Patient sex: M
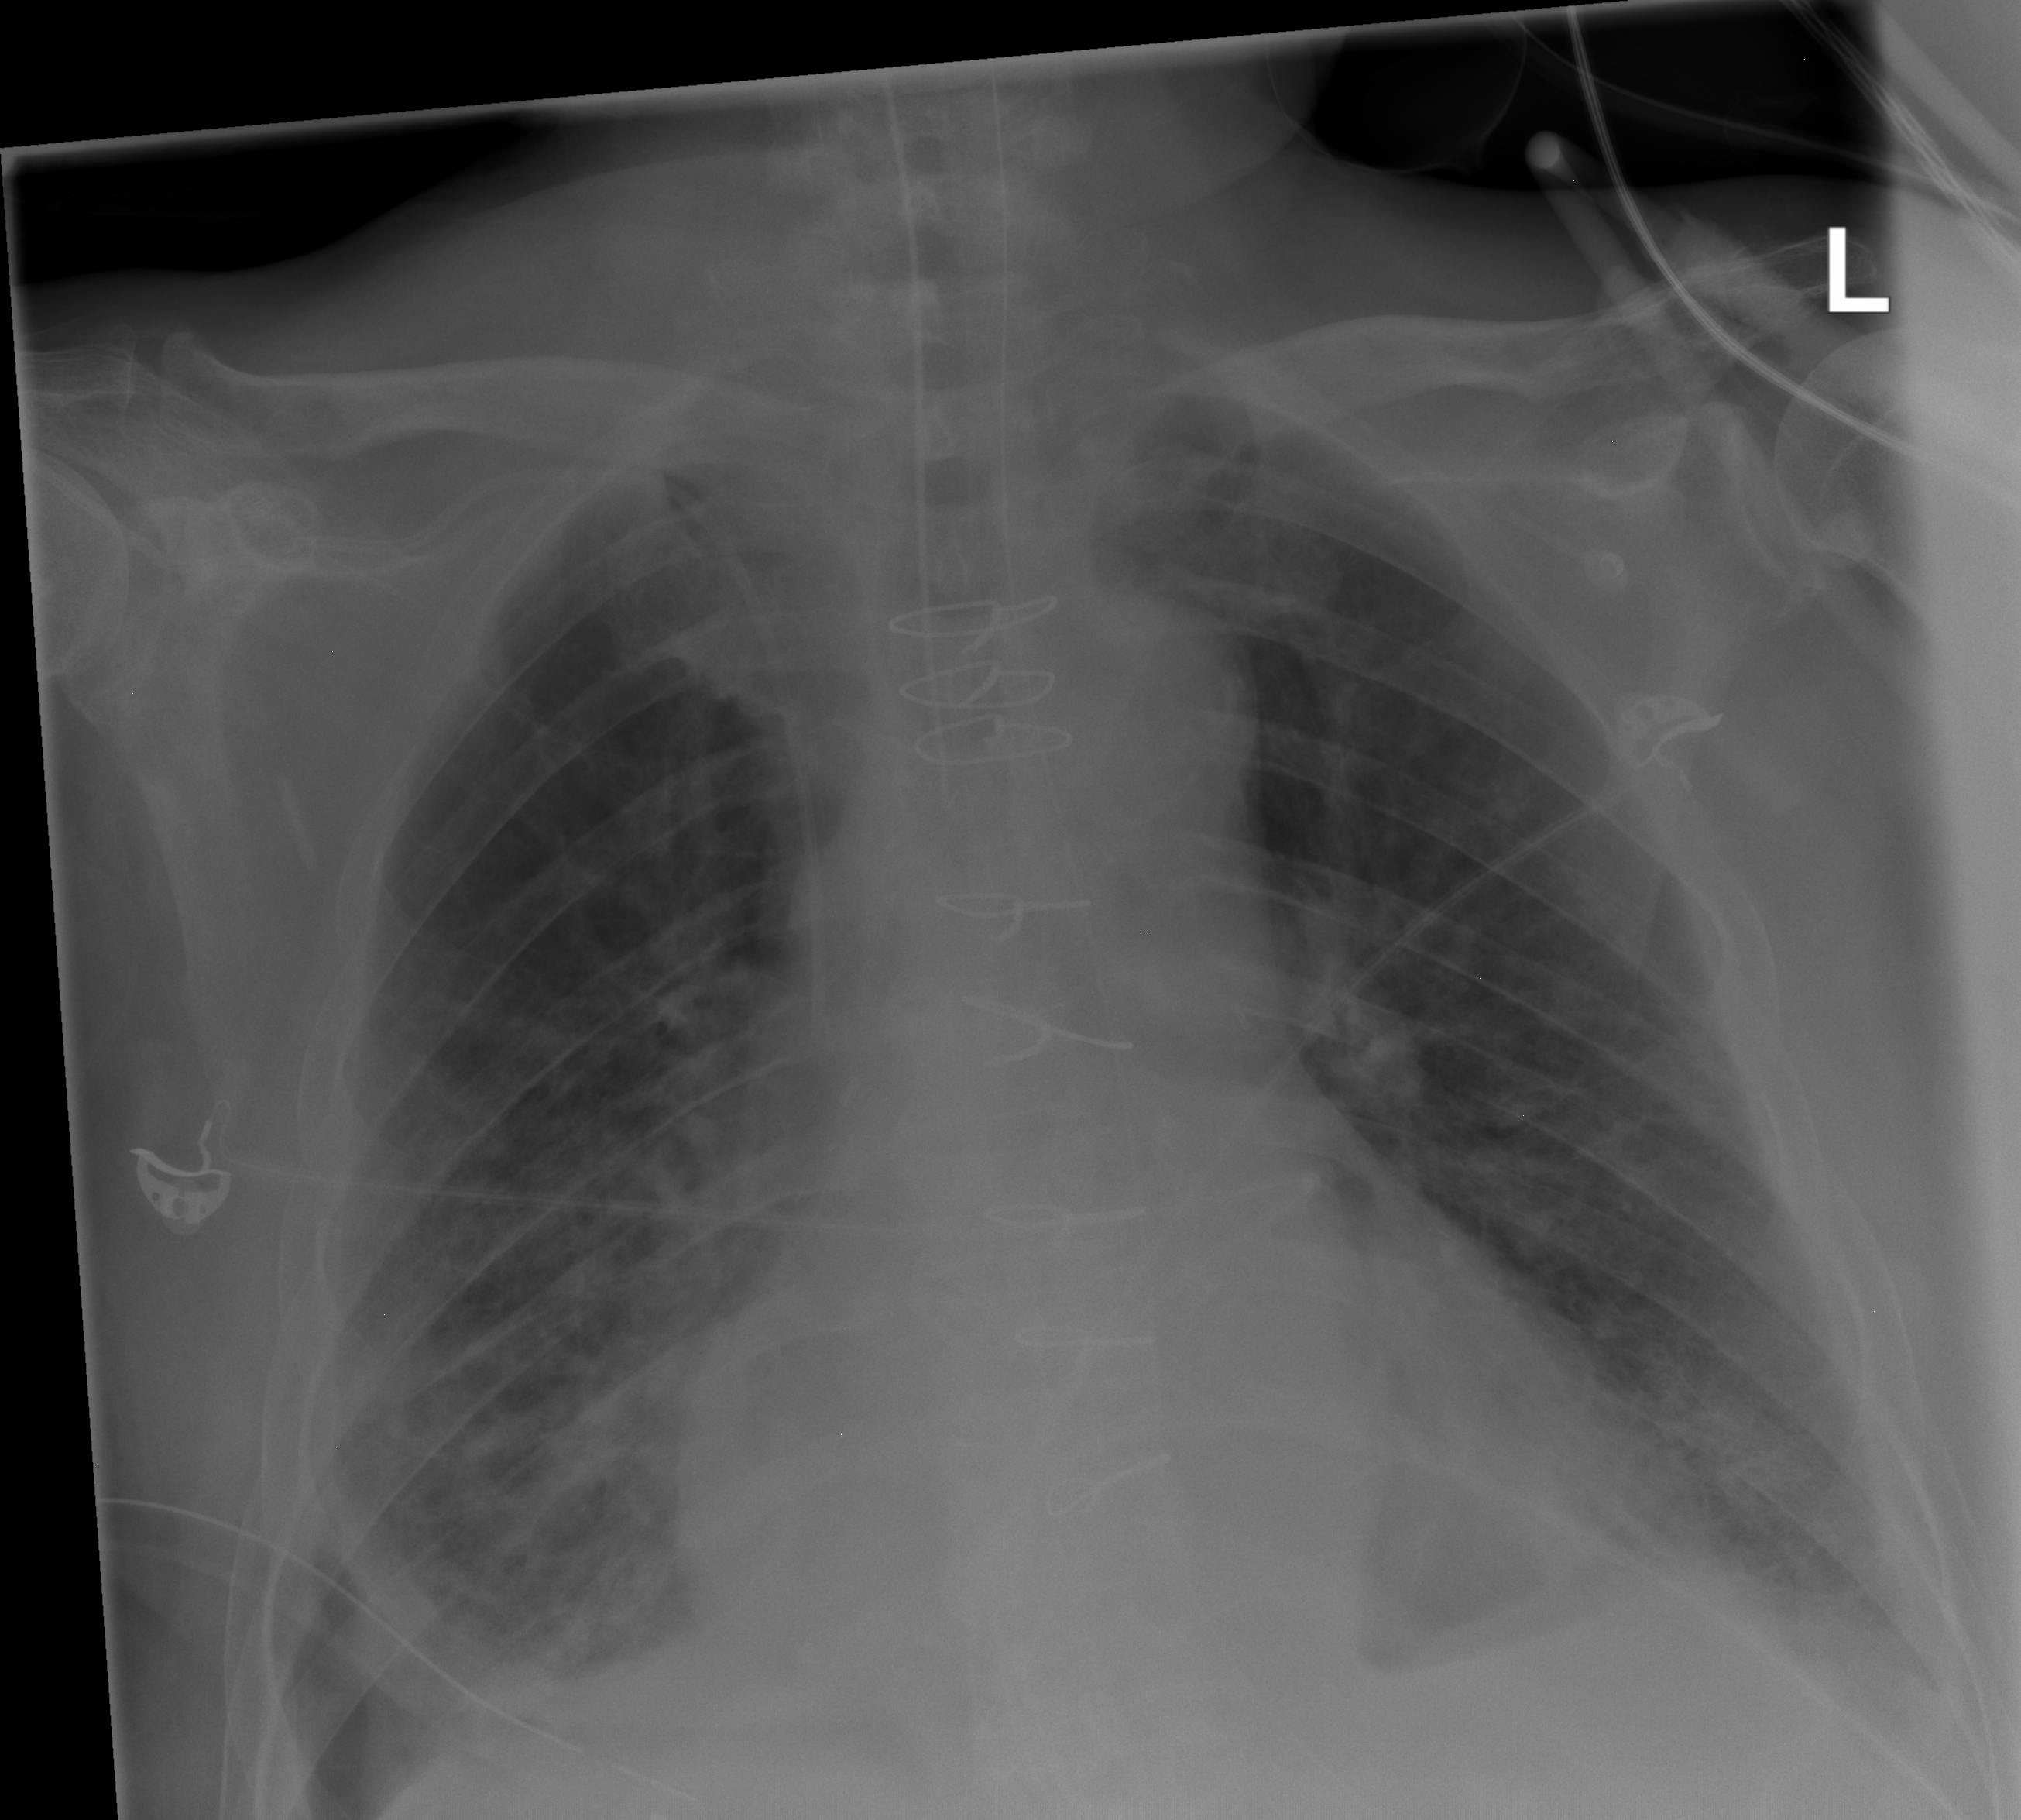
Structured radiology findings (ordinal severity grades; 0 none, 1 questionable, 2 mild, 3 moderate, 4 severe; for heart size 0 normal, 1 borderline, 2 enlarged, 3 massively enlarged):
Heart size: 2
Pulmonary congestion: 0
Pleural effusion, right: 2
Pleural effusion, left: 2
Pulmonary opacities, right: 3
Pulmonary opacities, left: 2
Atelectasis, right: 2
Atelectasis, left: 2